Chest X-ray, PA view. Patient: 61 years old, sex F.
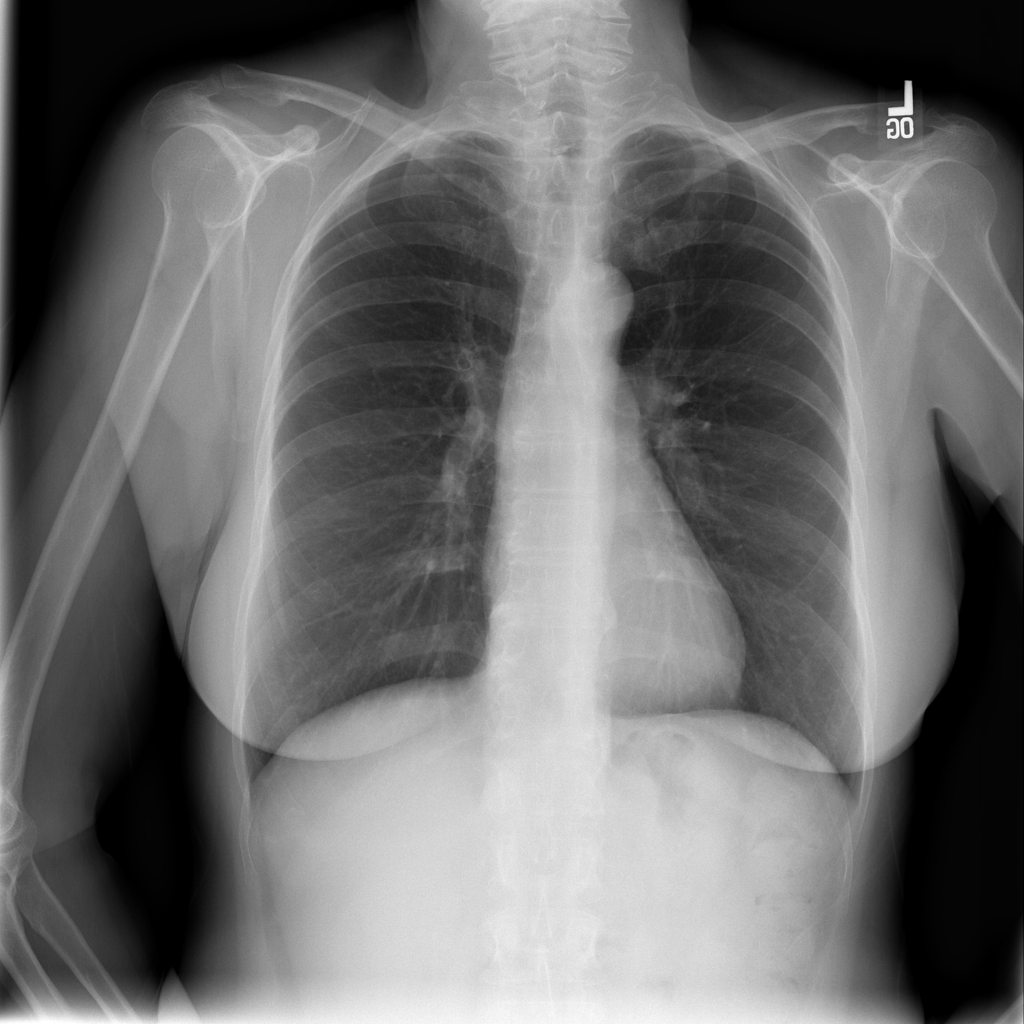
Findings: No Finding